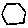
Label: hexagon